Field crop: maize
Growth stage: 2
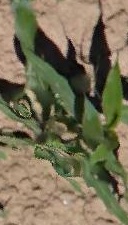
Species: maize